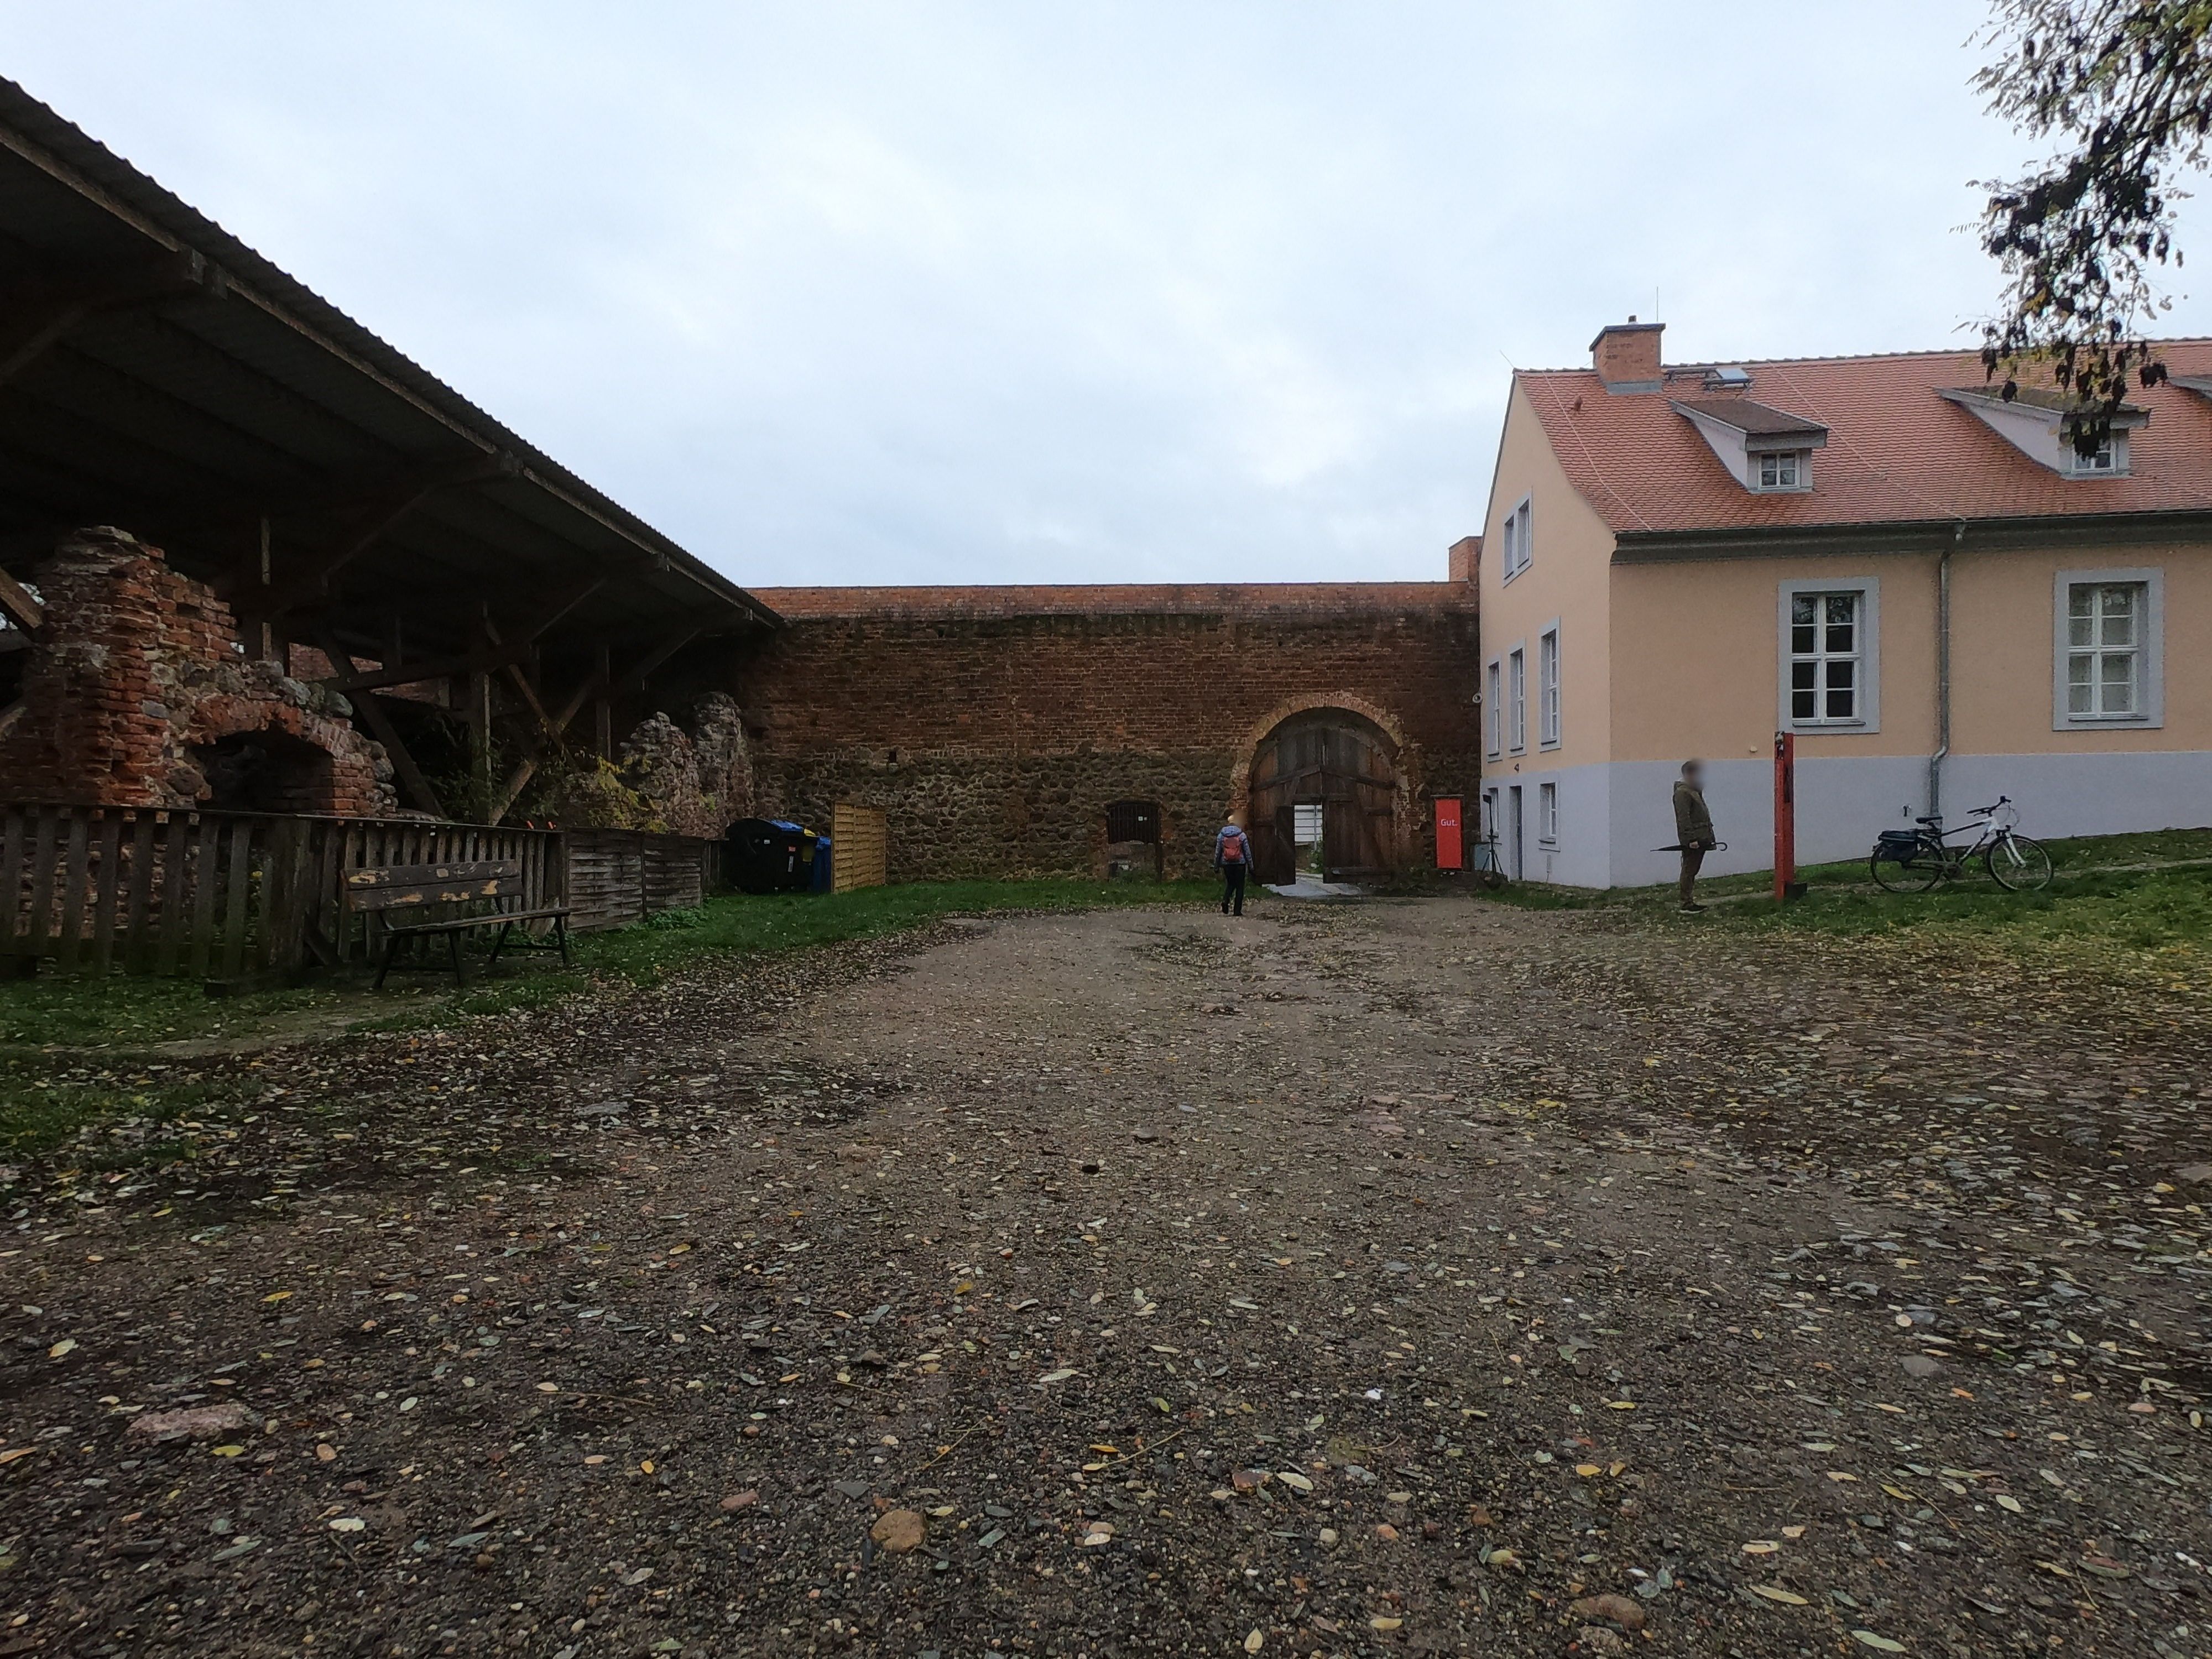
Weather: cloudy
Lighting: day
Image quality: good
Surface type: walking surface
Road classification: service, footway
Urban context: rural cluster
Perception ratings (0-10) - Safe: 3.16, Lively: 1.46, Beautiful: 6.27, Boring: 6.33, Depressing: 2.33, Wealthy: 4.63